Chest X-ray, PA view. Patient: 50 years old, sex F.
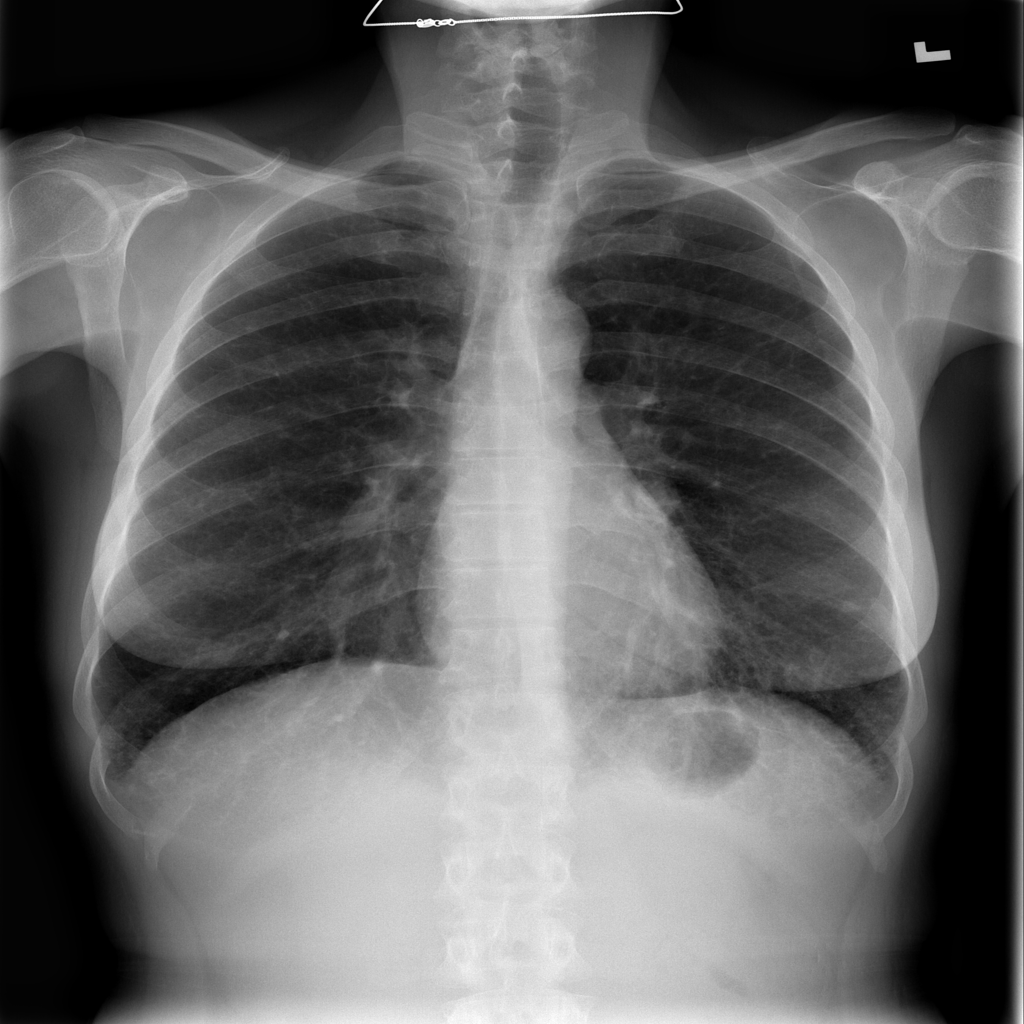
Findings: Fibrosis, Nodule